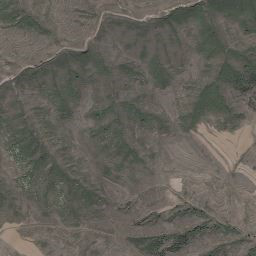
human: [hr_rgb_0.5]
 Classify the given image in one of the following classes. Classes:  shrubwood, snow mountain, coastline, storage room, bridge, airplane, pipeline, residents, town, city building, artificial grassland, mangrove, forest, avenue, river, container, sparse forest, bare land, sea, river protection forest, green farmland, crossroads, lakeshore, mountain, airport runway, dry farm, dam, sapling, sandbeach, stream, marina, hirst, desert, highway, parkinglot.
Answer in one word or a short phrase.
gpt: mountain